Question:
You can notice that there are many unwanted space (in the left,top and bottom too) in the chart. How to clear them ?
'''
var options = {
'width':500,
'height':400
};
'''
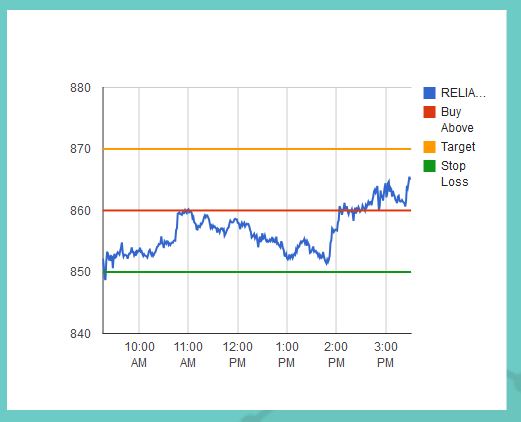
Answer: You can set the top and left spacing for your chart, and also the width and height.
Try :
'''
var options = {
chartArea: {
left: 20,
top: 30,
width: 500,
height: 300
}
};
'''
See a <URL>.
And you can also use percentages, like this :
'''
var options = {
chartArea: {
left: '10%',
top: '5%',
width: '60%',
height: '80%'
}
};
'''